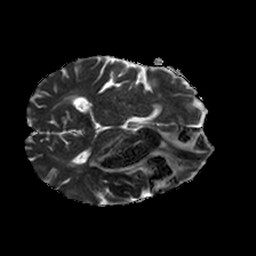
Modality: ADC
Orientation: axial
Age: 76
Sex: male
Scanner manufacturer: philips
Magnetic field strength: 1.5 T
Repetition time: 3.398 s
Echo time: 0.06922 s